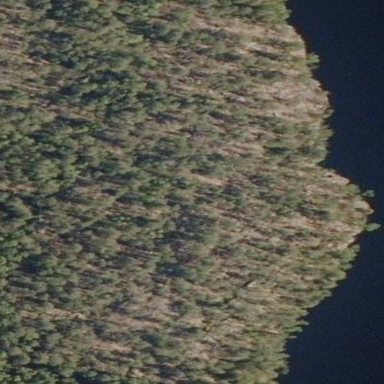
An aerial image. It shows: Landscape of bare rock.